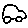
Label: car